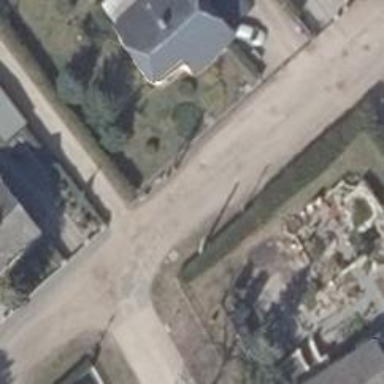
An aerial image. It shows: Residential road with compacted surface.